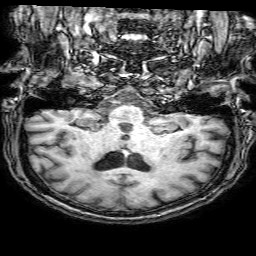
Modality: T1w
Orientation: sagittal
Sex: male
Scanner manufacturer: philips
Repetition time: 0.008075 s
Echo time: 0.00369 s